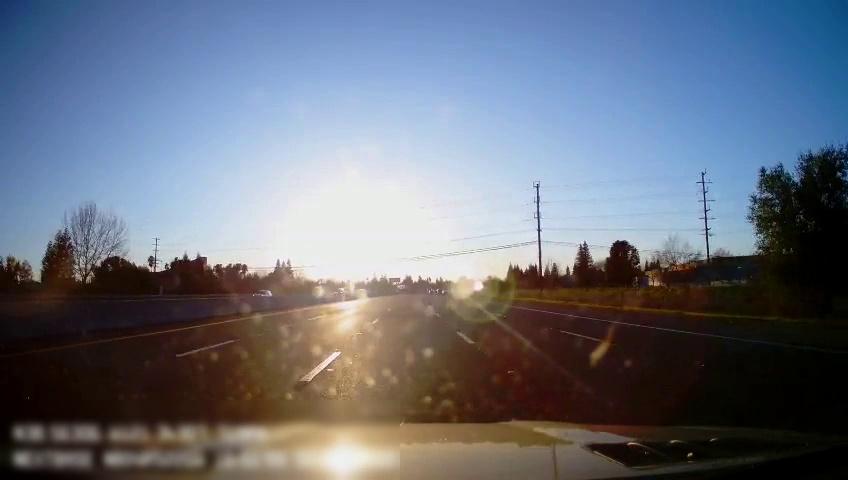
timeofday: Day
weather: Sunny
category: Drivable Space
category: Vehicles | Car
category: Lanes | Alternate Lane
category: Lanes | Alternate Lane
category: Lanes | Current Lane
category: Lanes | Current Lane
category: Lanes | Alternate Lane
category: Lanes | Alternate Lane